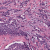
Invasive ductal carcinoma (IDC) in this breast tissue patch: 1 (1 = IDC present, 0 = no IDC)